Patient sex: M
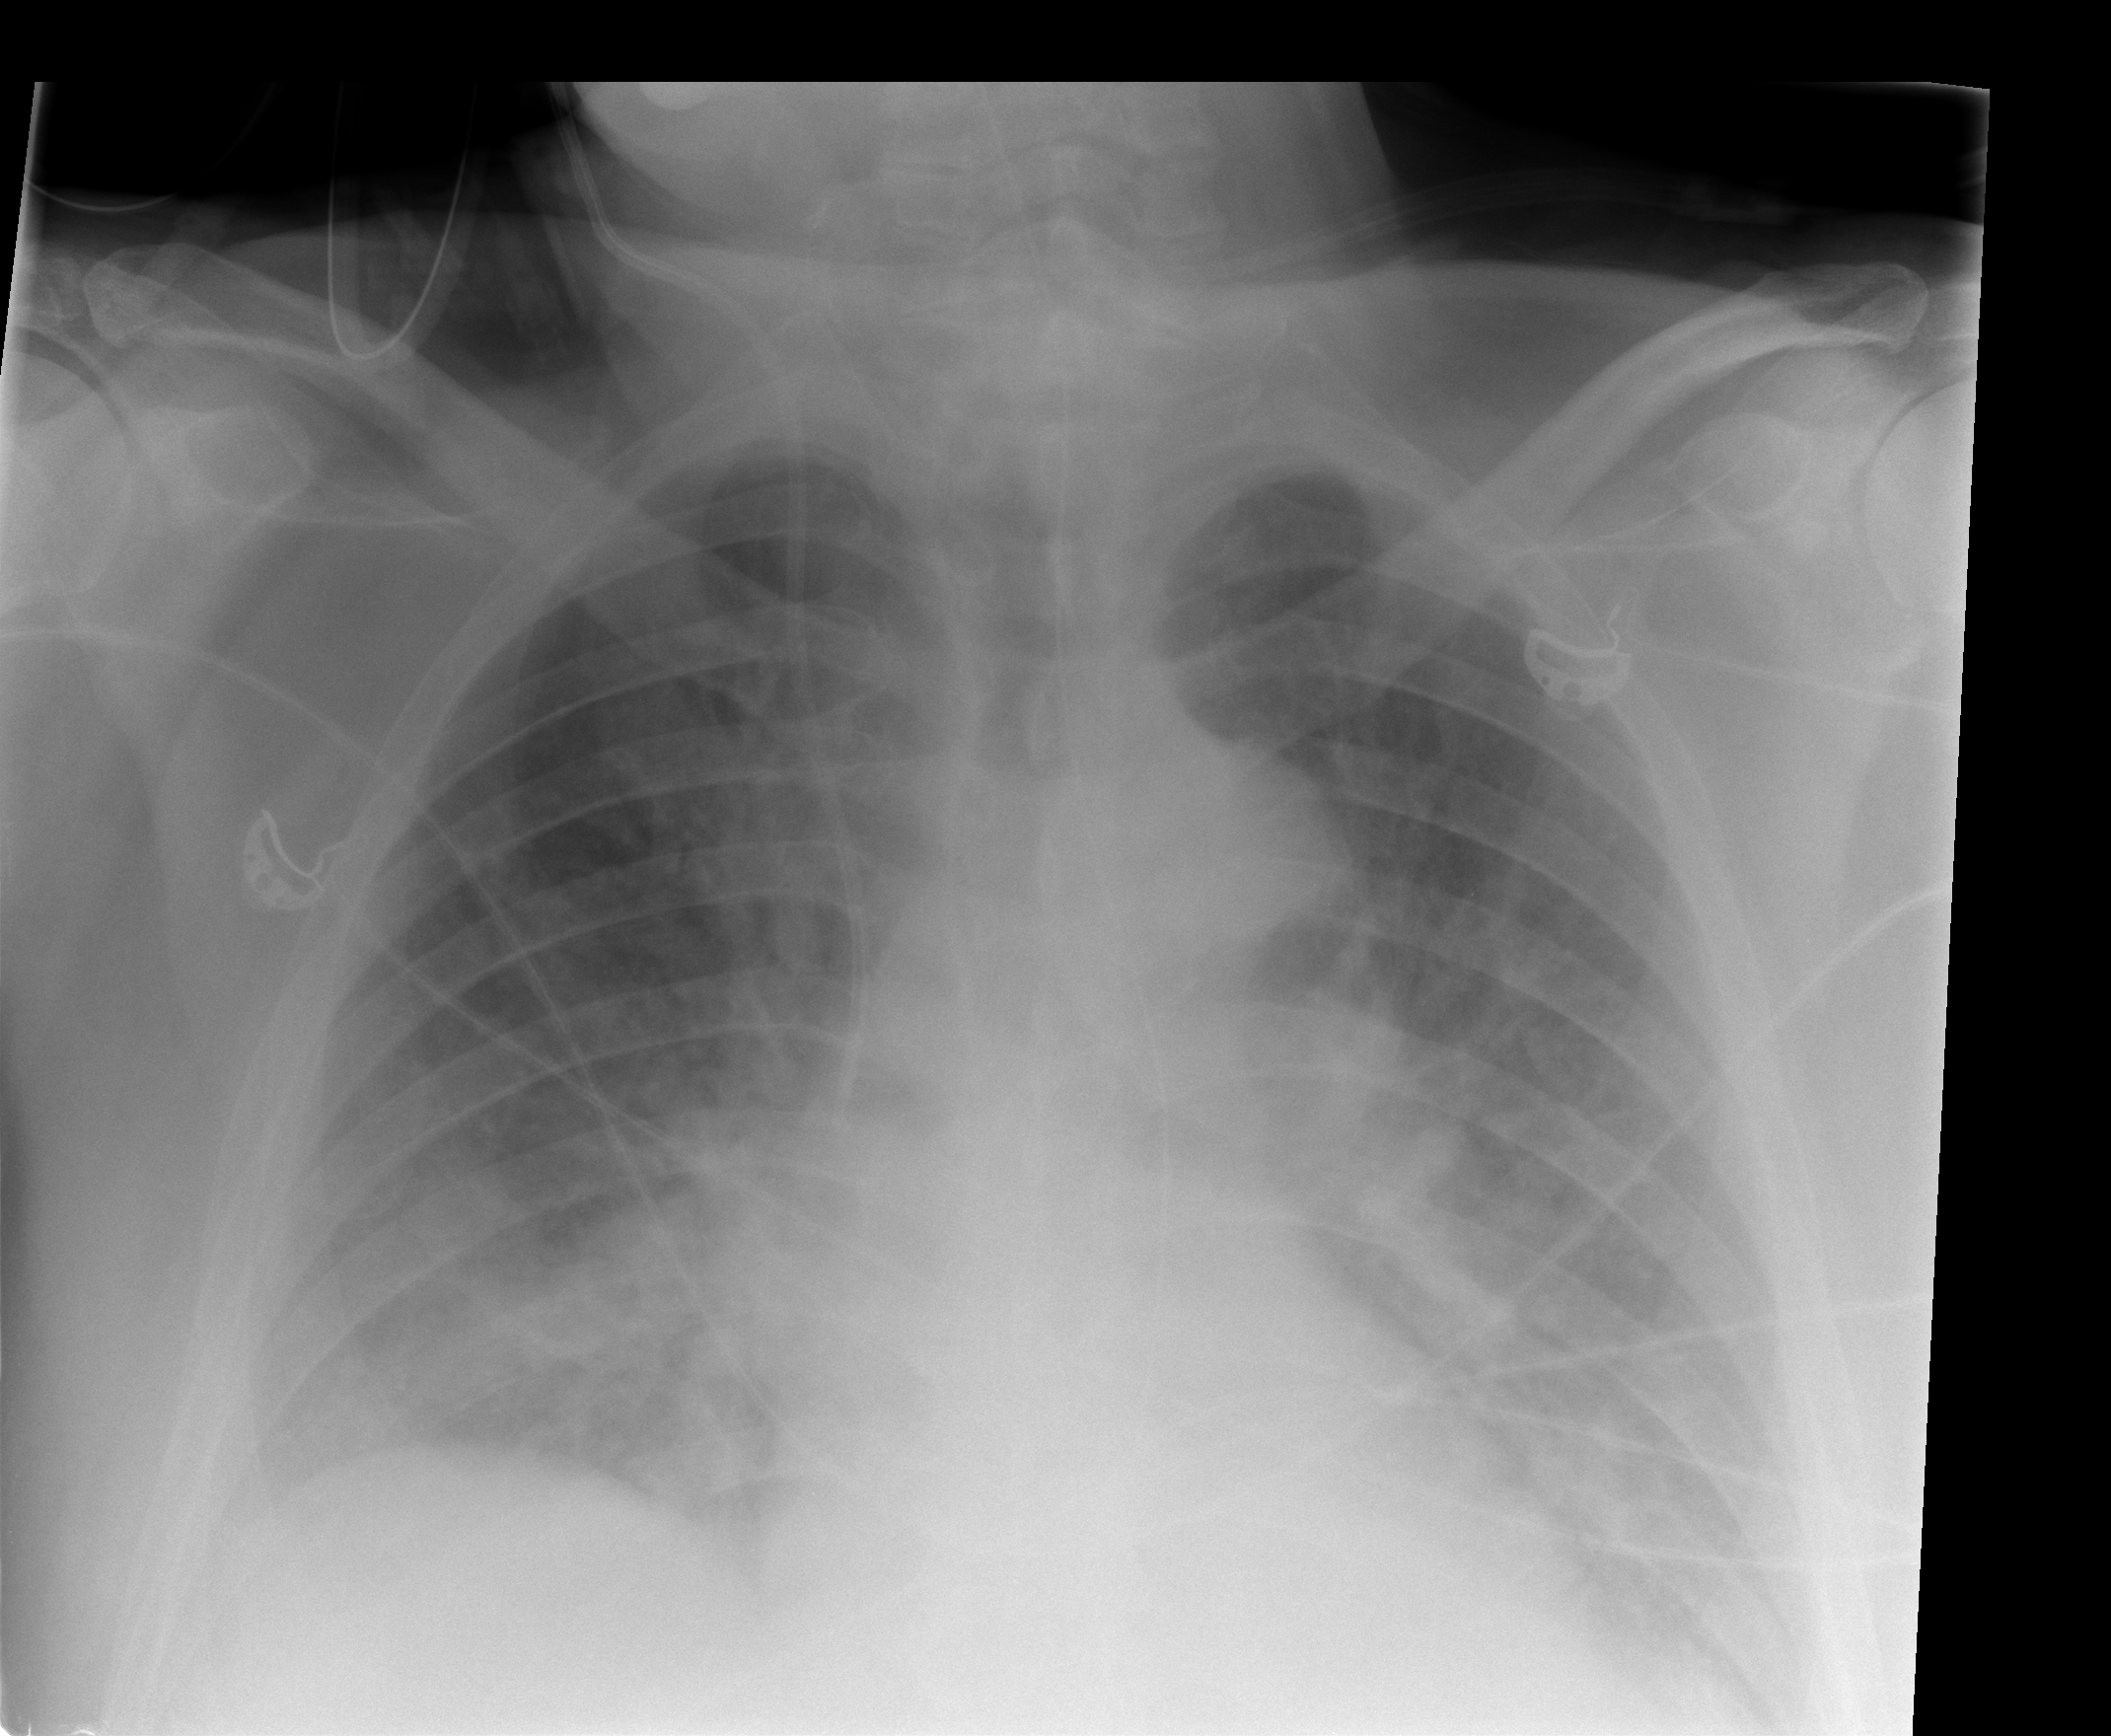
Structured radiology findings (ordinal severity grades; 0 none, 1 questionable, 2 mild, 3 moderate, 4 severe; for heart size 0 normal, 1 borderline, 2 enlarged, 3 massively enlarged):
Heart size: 0
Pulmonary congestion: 2
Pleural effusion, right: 1
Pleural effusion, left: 2
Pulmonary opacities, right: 2
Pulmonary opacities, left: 2
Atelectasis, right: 2
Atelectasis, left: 2